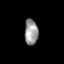
Tissue: prostate
Cell type: T cells
Senescence score: 0.3015
Nuclear area (px): 341
Mean DAPI intensity: 151.739